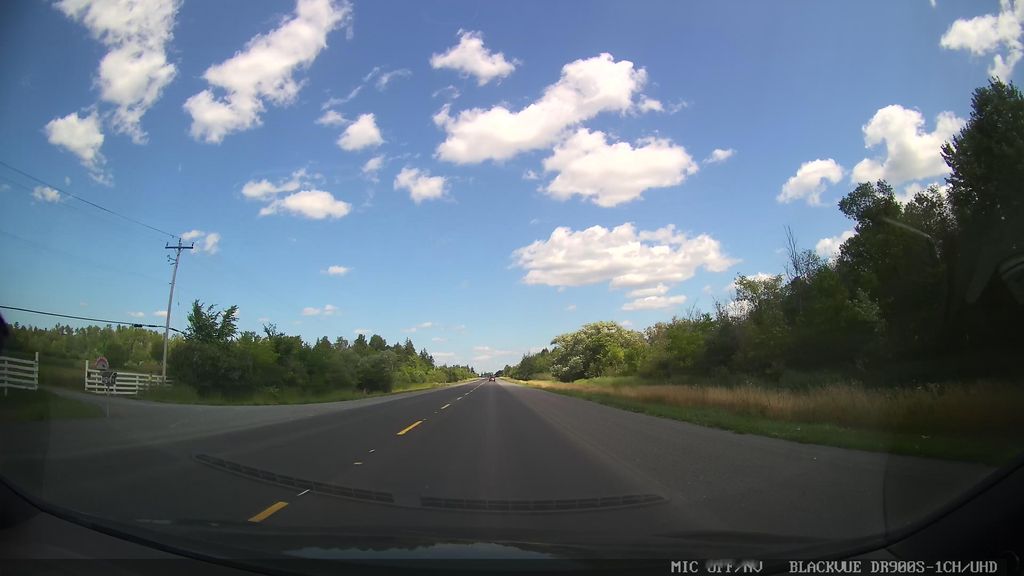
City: ottawa-gatineau